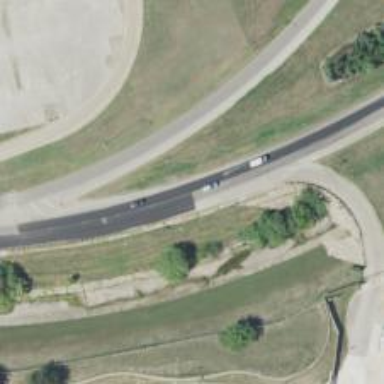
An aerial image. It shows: Secondary road with frontage road.